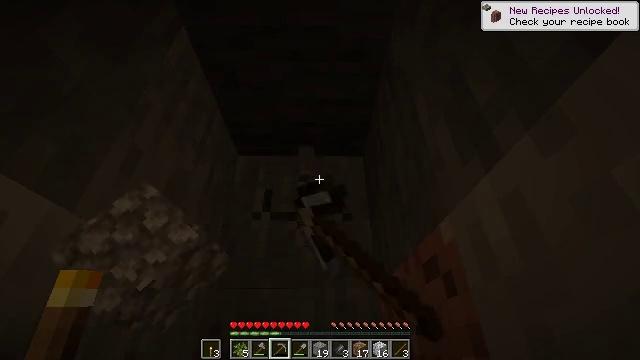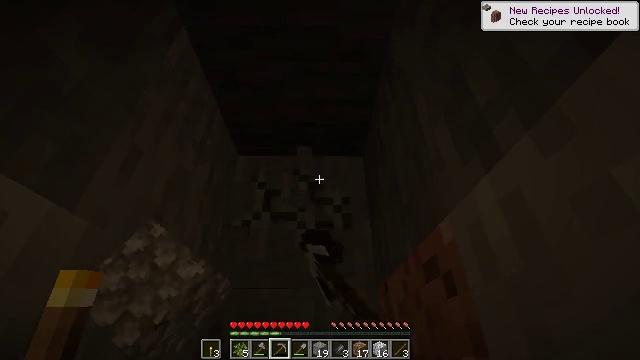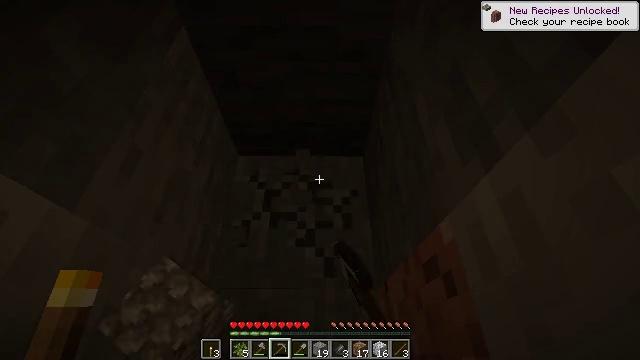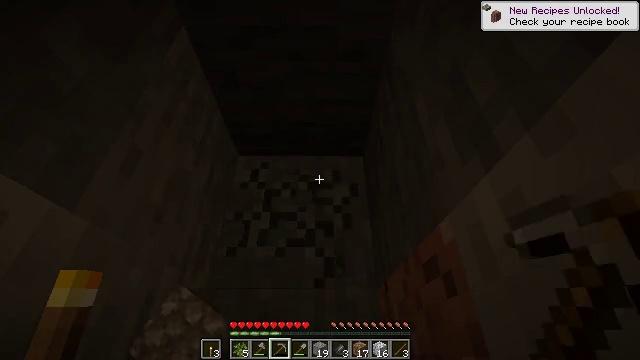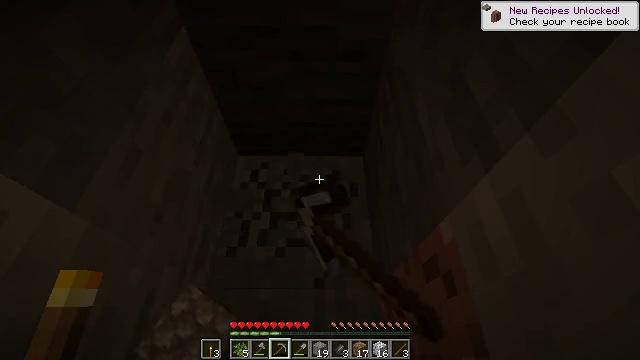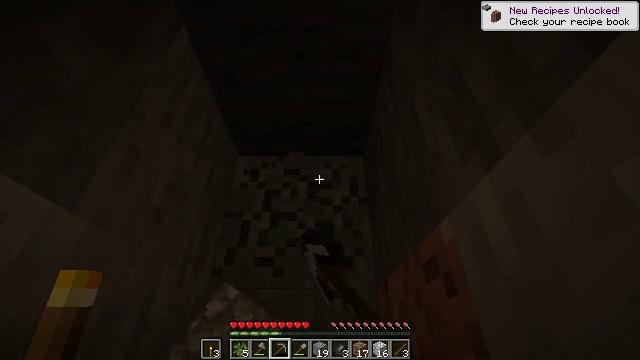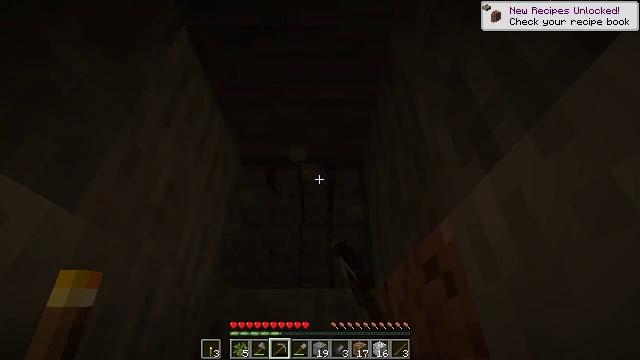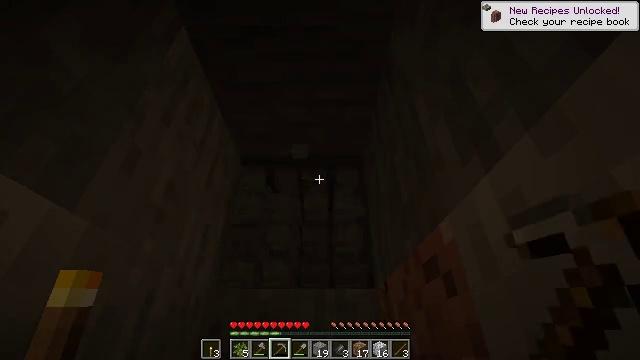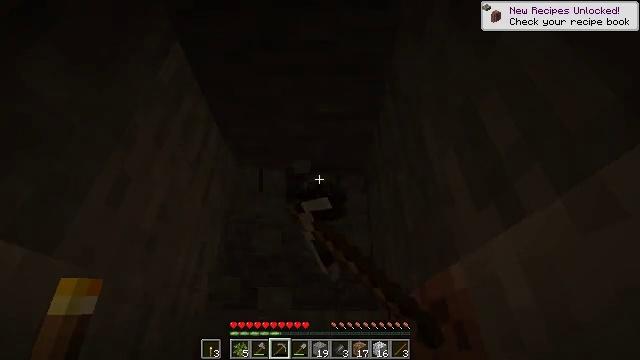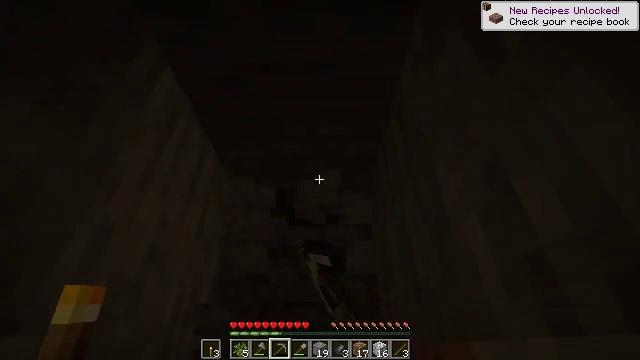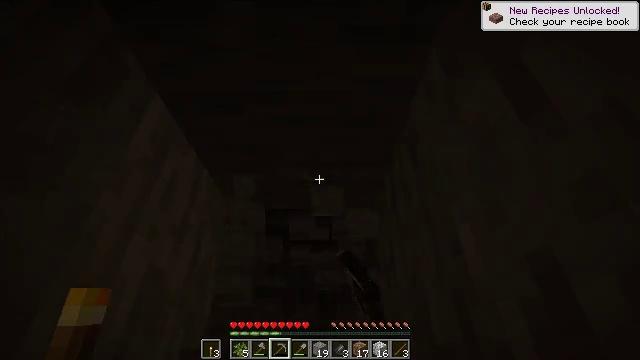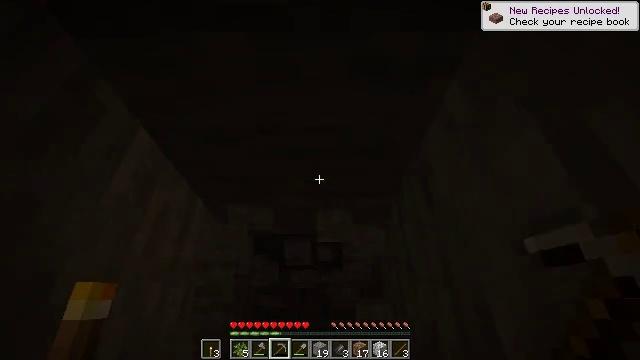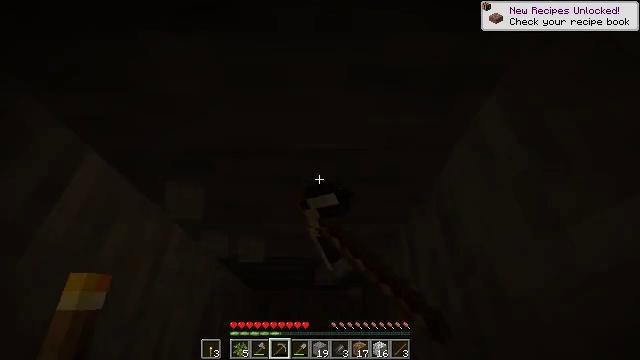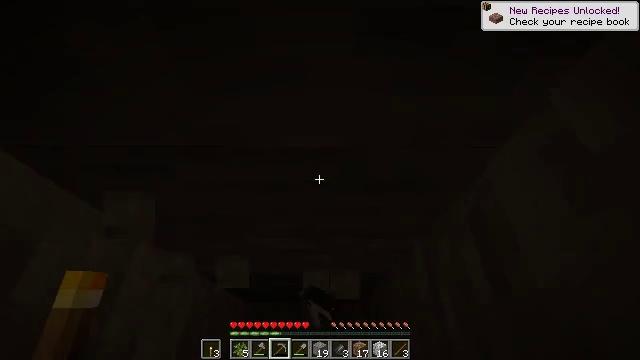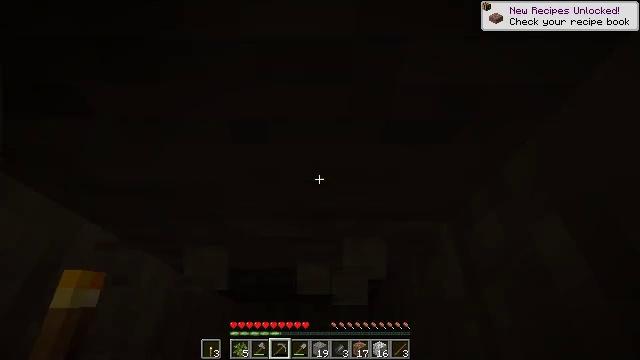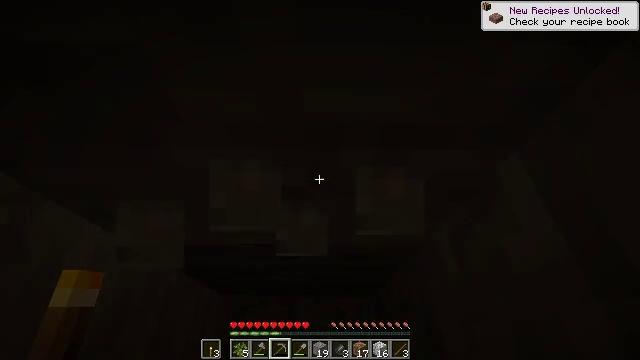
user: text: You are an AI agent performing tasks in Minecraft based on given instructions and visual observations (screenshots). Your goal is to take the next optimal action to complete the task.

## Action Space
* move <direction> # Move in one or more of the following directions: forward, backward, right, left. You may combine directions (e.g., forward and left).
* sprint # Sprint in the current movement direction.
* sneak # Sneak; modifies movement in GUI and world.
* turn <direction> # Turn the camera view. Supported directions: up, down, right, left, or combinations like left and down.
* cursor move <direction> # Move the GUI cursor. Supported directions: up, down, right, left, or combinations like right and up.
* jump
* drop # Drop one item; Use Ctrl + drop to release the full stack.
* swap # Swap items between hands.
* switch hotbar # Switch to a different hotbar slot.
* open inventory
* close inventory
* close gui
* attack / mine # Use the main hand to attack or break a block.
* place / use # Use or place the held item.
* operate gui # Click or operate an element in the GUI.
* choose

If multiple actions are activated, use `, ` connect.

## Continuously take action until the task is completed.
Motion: motion action
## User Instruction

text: Mine stone underground.
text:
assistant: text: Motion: attack / mine
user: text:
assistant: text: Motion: attack / mine
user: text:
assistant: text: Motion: attack / mine
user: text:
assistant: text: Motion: attack / mine
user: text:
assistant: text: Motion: attack / mine
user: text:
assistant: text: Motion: attack / mine
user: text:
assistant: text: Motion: move forward, attack / mine
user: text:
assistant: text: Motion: move forward, attack / mine
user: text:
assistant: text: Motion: move forward, attack / mine
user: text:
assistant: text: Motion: move forward, attack / mine
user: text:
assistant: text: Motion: move forward, attack / mine
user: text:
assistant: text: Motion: move forward, attack / mine
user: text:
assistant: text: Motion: move forward, attack / mine
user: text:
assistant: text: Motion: attack / mine
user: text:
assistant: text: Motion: attack / mine
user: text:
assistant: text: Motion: attack / mine
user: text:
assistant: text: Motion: attack / mine
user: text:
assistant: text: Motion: attack / mine
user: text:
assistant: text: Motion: attack / mine
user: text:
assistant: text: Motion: attack / mine
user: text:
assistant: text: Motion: attack / mine
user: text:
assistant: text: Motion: attack / mine
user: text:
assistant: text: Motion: attack / mine
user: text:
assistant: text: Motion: attack / mine
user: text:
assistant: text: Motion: attack / mine
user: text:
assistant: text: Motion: attack / mine
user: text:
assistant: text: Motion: attack / mine
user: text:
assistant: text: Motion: attack / mine
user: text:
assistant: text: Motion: attack / mine
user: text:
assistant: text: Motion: attack / mine